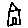
Label: house